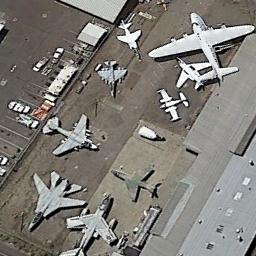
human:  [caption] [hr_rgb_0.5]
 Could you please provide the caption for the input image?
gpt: Some planes of different sizes and shapes parked in different directions on the open area and a gray building beside .

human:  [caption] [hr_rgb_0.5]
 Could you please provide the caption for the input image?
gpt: Here is a large white plane and several small gray planes .

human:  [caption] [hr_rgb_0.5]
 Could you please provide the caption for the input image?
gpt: Several planes of different sizes are parked in a clearing, With many buildings next to the plane .

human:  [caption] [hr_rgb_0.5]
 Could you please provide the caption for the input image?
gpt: Many planes are parked on the open space beside the buildings .

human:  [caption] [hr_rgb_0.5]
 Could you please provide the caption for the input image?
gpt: Nine planes of different sizes are on the ground next to the buildings .